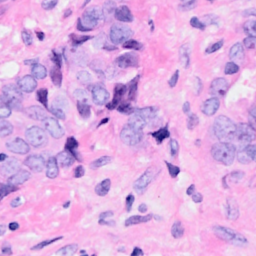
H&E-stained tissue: Breast